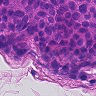
Metastatic tissue present: yes